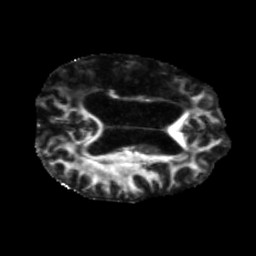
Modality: FA
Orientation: axial
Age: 46
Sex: male
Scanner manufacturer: siemens
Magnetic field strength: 3 T
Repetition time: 5.25 s
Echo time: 0.08 s